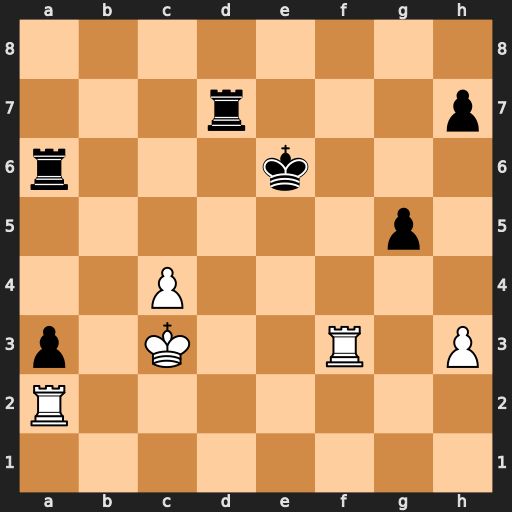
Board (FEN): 8/3r3p/r3k3/6p1/2P5/p1K2R1P/R7/8
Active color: w
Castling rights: -
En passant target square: -
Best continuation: Re2+ Kd6 Rf6+ Kc7 Rxa6